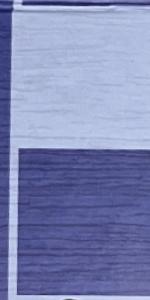
Label: Empty